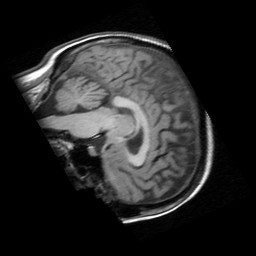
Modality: T1w
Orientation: sagittal
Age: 37